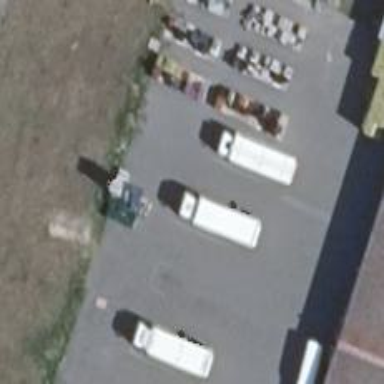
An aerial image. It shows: Wholesale shop.